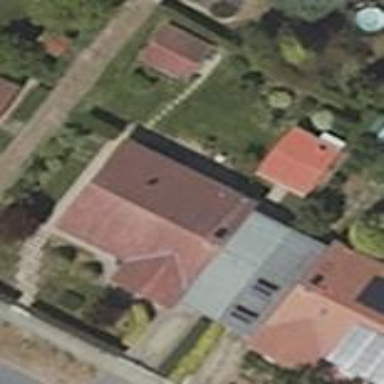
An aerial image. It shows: Simple and straightforward house.